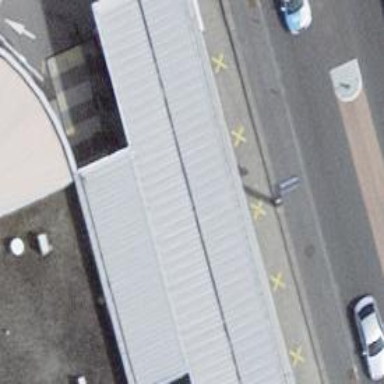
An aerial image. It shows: Fuel station.